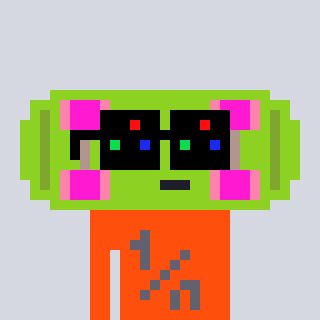
a pixel art character with square black sunglasses, a skateboard-shaped head and a orange-colored body on a cool background